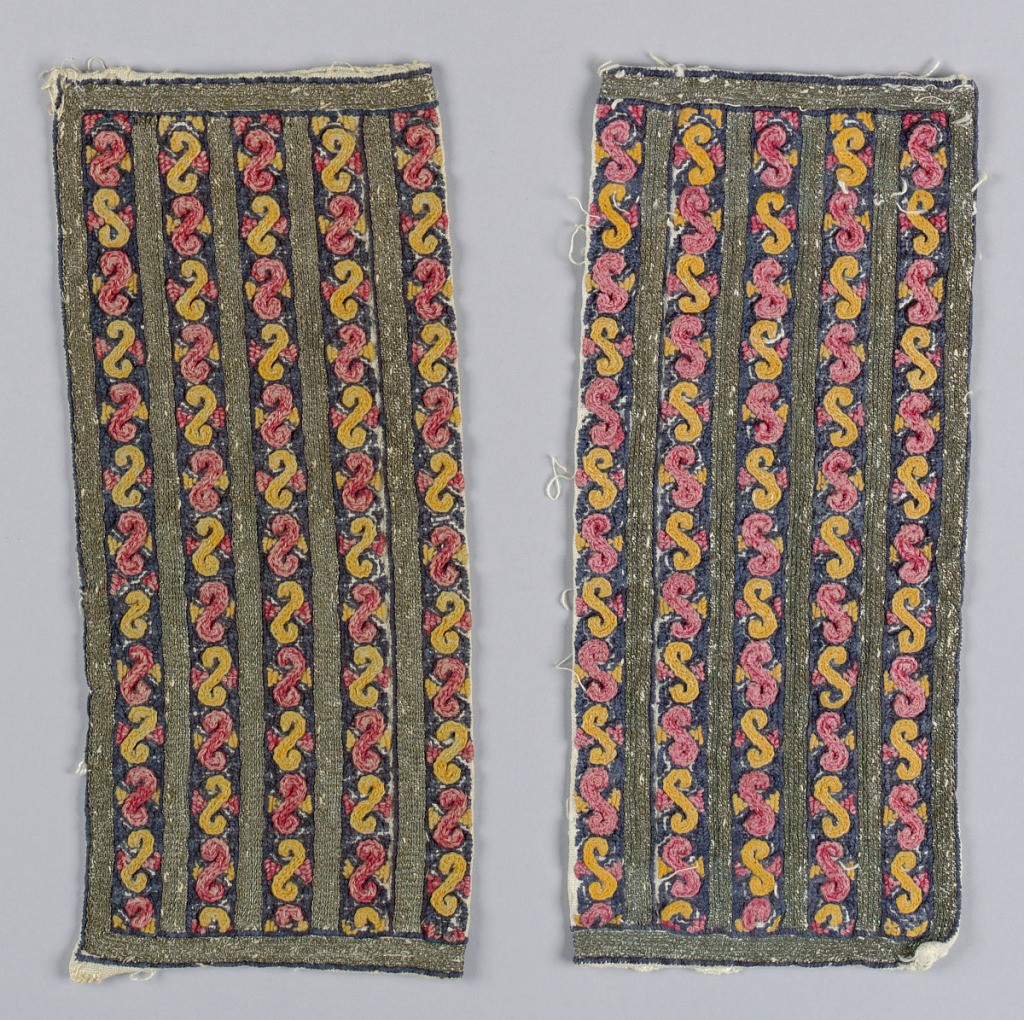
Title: Pair of cuffs
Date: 19th century
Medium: cotton, metallic yarns on cotton foundation Technique: embroidered in chain stitches on plain weave
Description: Pair of woven cotton cuffs embroidered with cotton and metallic yards in an alternating pattern of stripes and scrolls in yellow, red and blue.